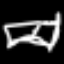
Label: bed